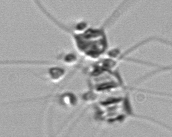
Label: Chaetoceros_didymus_TAG_external_flagellate